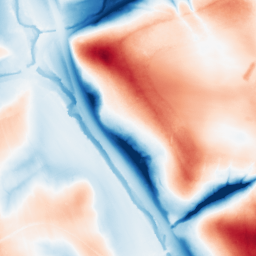
Category: trend_removal
Decomposition family: local_polynomial
Decomposition parameters: window_size: 101
degree: 2
Upsampling method: edge_directed
Upsampling parameters: scale: 2
Upsampling scale: 2